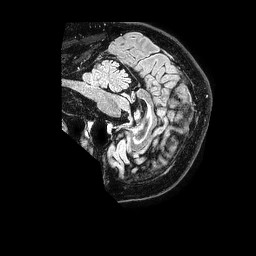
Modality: FLAIR
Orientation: sagittal
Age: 54
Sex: male
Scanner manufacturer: philips
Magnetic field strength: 1.5 T
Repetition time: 4.8 s
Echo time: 0.3 s